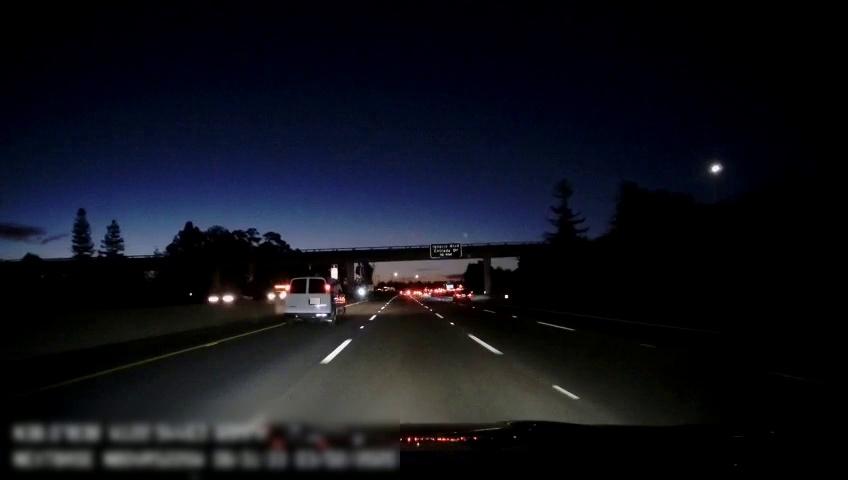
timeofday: Night
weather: Other
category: Drivable Space
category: Vehicles | Car
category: Vehicles | Van
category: Vehicles | Car
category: Vehicles | Truck
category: Lanes | Alternate Lane
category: Lanes | Alternate Lane
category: Lanes | Alternate Lane
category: Lanes | Alternate Lane
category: Lanes | Alternate Lane
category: Traffic | Signs